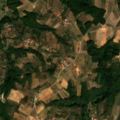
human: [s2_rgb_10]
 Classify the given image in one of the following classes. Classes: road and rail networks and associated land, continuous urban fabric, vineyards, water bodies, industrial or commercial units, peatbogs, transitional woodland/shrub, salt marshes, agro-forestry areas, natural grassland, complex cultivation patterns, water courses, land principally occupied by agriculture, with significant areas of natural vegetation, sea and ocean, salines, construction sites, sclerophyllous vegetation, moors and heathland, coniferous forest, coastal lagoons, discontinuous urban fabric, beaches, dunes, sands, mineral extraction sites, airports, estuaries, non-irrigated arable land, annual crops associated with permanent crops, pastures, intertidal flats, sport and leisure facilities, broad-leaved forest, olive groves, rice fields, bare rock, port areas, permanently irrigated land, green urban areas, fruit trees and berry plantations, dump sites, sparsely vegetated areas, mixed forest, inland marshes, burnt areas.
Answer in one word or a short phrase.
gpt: complex cultivation patterns, land principally occupied by agriculture, with significant areas of natural vegetation, broad-leaved forest